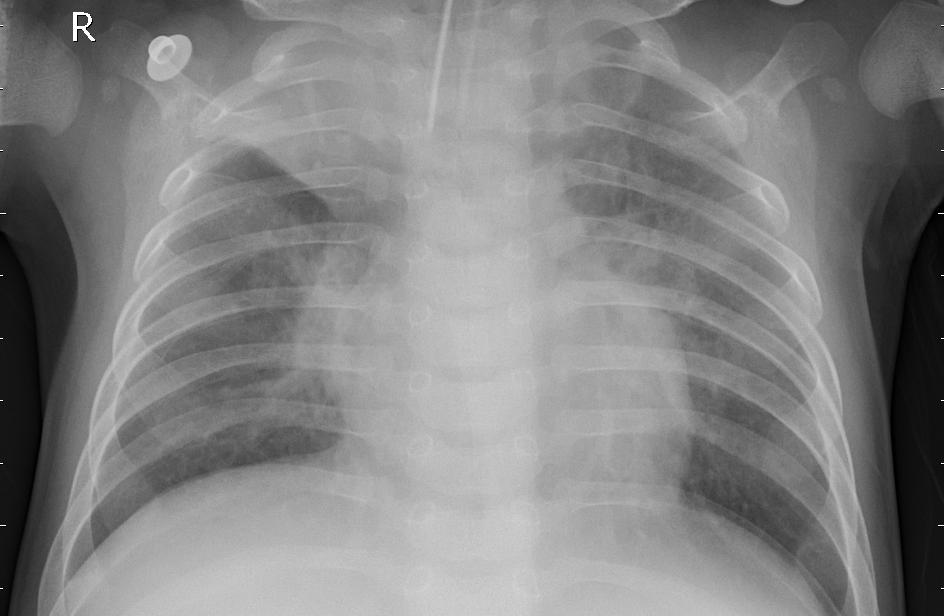
Diagnosis: PNEUMONIA